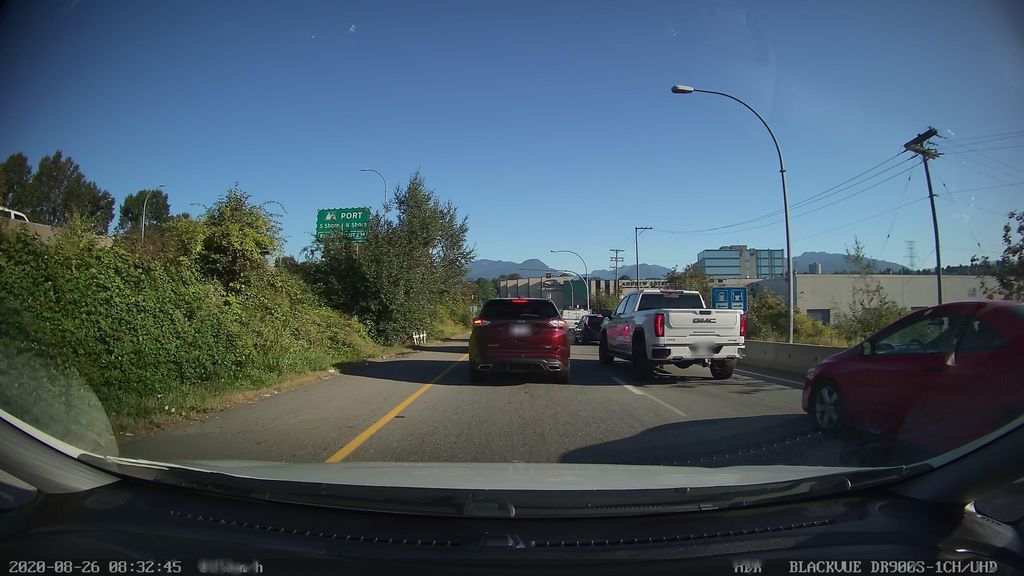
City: vancouver